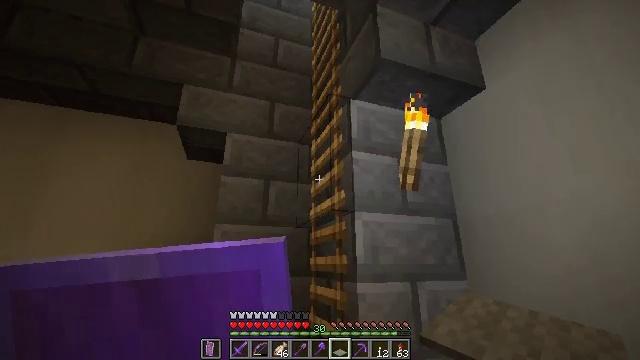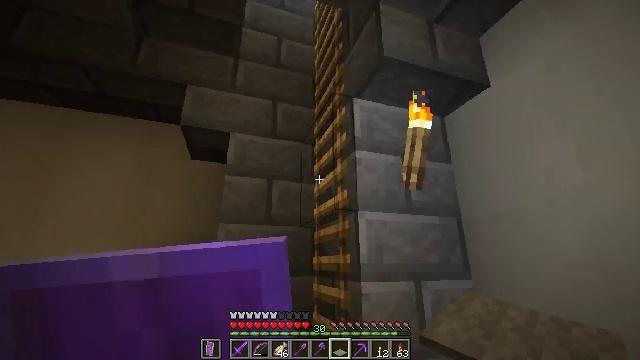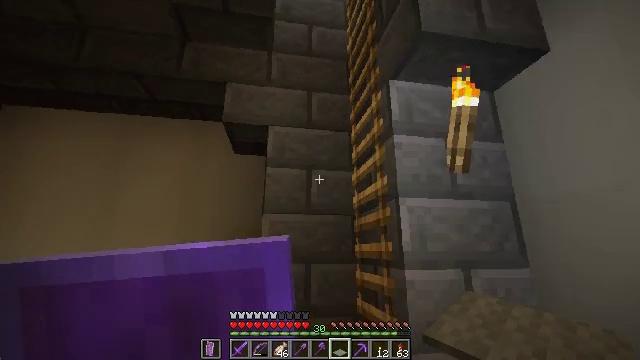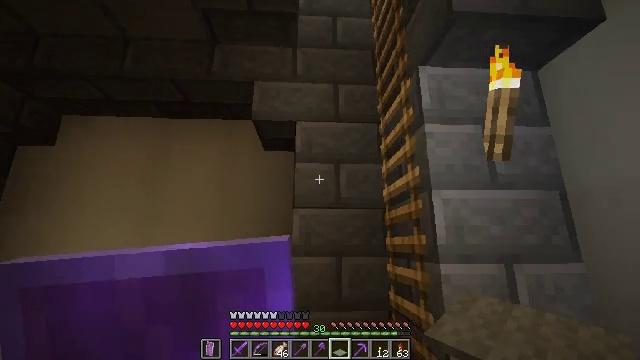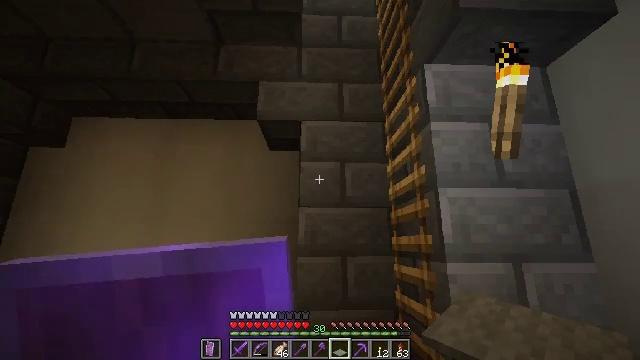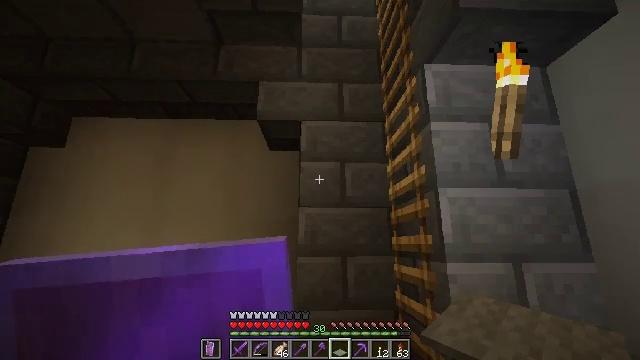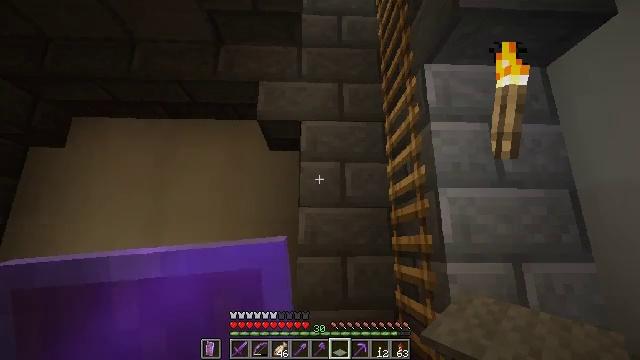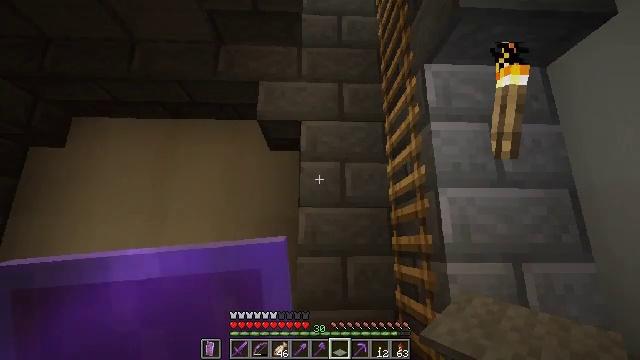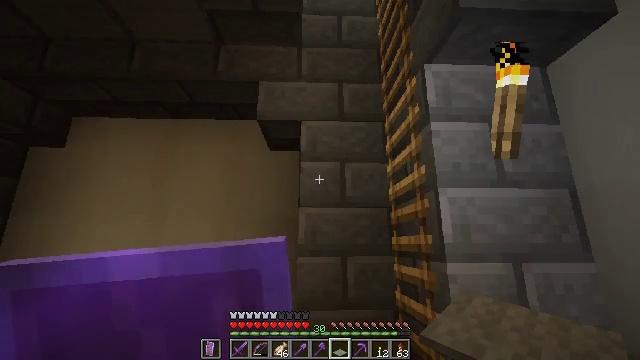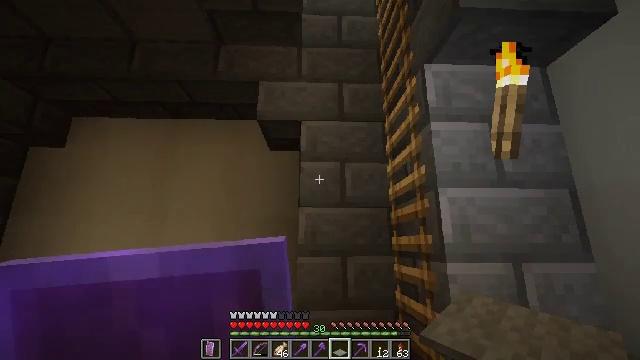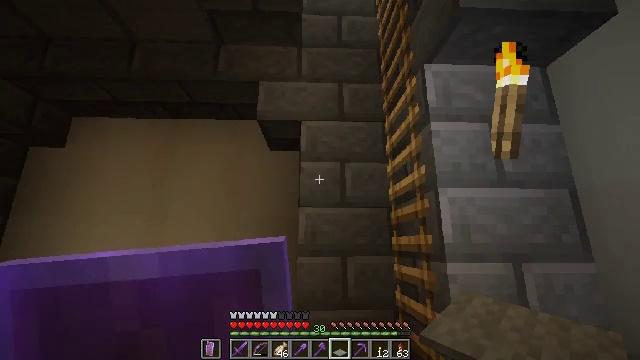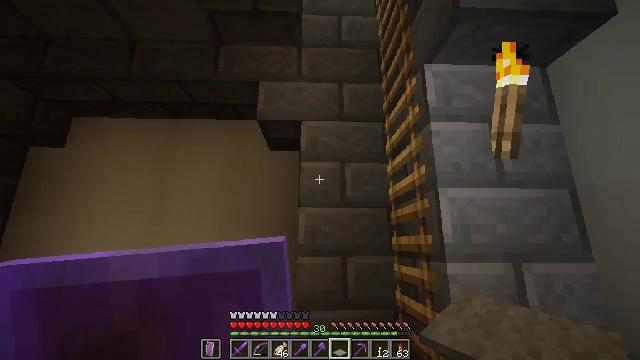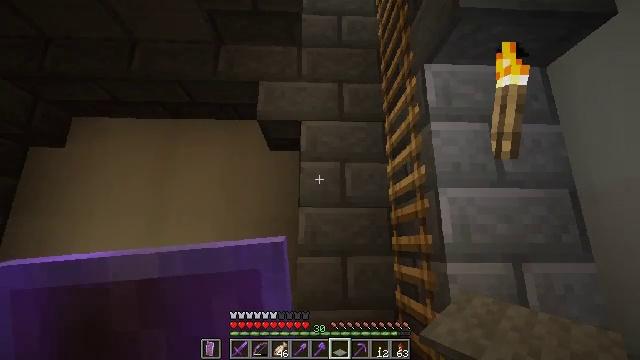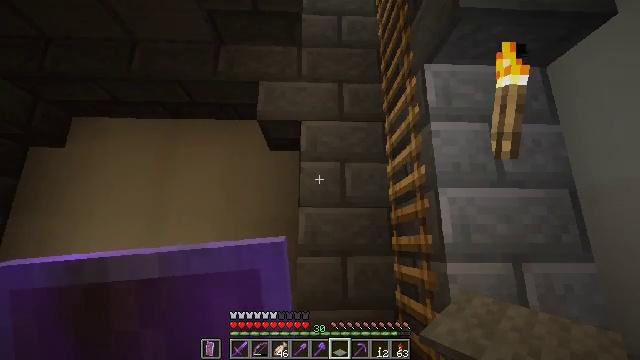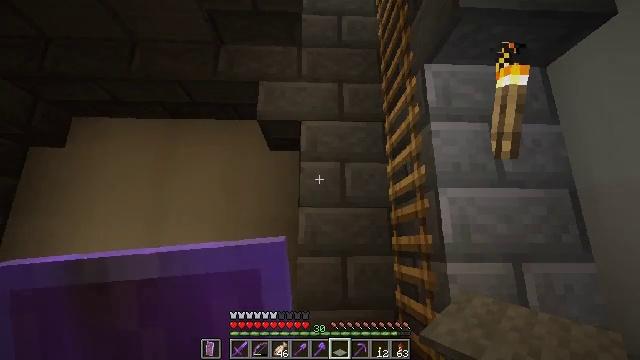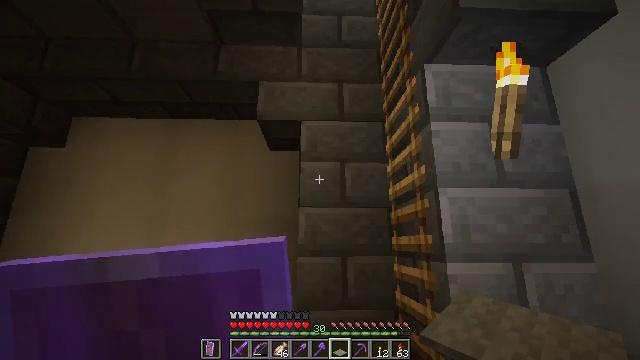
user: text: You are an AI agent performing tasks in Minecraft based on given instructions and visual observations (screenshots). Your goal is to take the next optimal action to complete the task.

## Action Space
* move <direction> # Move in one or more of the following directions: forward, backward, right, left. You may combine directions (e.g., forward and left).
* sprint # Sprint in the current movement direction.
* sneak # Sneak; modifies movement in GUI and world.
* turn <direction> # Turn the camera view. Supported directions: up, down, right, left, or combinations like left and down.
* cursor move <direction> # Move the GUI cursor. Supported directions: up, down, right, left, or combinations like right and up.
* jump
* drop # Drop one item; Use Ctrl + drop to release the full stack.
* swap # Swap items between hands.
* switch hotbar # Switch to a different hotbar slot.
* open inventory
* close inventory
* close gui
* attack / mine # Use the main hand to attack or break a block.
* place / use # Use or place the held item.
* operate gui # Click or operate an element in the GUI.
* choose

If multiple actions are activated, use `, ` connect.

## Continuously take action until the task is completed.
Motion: motion action
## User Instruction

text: Break the quartz slab from a structure.
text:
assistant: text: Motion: no_op
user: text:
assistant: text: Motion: turn left and down
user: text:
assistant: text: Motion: turn left and down
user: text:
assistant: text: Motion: turn left
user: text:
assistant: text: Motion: no_op
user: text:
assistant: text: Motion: no_op
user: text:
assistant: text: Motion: no_op
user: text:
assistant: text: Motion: no_op
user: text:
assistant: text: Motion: no_op
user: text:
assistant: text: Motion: no_op
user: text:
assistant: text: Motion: no_op
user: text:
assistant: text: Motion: no_op
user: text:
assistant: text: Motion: no_op
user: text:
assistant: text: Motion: no_op
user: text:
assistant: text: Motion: no_op
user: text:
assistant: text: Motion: no_op
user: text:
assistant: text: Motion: no_op
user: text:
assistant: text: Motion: turn right
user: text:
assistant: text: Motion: turn right and up
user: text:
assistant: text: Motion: turn right and up
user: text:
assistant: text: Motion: turn right and up
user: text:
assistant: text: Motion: no_op
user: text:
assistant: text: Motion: no_op
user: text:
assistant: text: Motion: no_op
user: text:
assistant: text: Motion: no_op
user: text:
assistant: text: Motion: no_op
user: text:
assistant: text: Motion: turn left
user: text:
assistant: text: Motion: turn left and up
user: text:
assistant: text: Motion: turn left and up
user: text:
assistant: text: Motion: turn left and up